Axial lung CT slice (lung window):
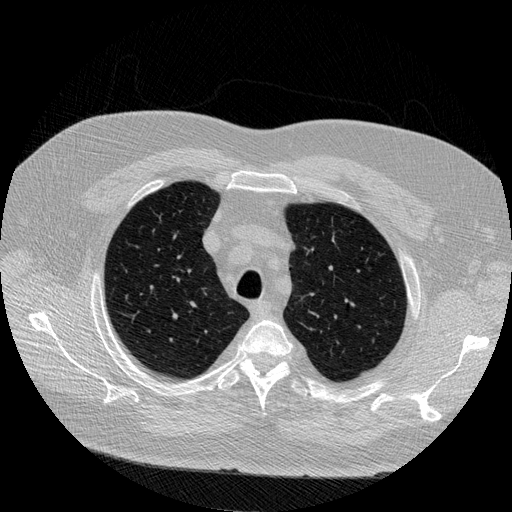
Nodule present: no